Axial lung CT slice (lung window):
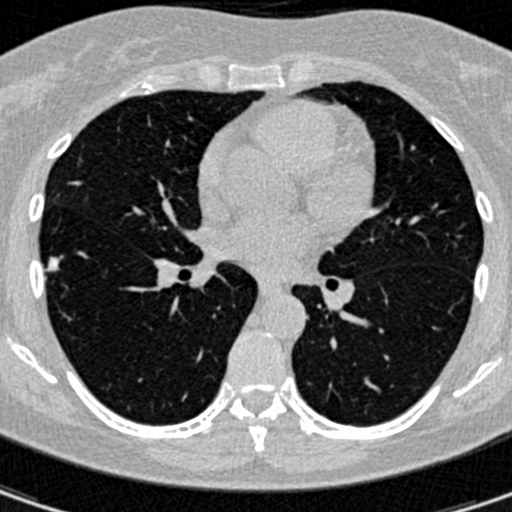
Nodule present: yes
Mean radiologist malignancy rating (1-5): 1.667